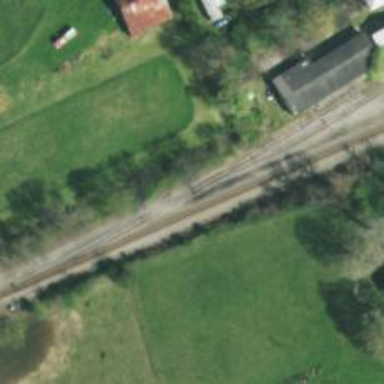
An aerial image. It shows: Disused railway.